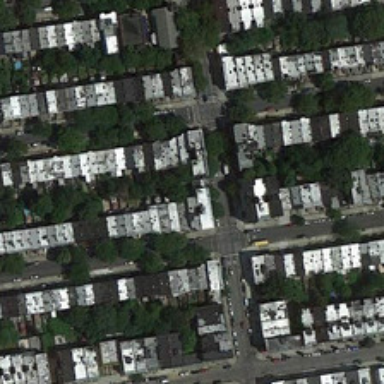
Many buildings and green trees are in a dense residential area .